Brain MRI, t1w sequence, axial 2D slice.
Patient: age 39, sex M, weight 95 kg, height 1.95 m
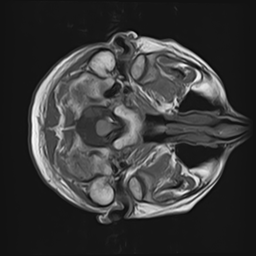